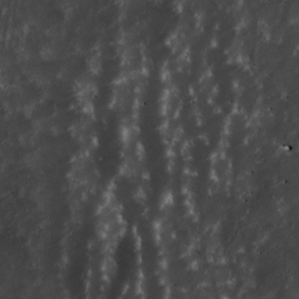
Label: non_frost